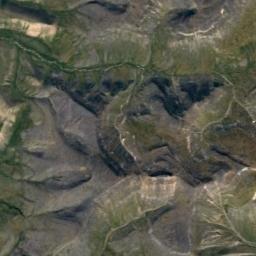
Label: mountain